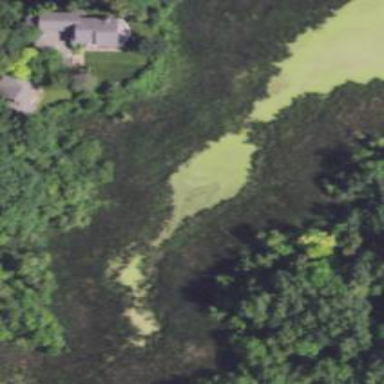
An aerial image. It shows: Marshy wetland area.